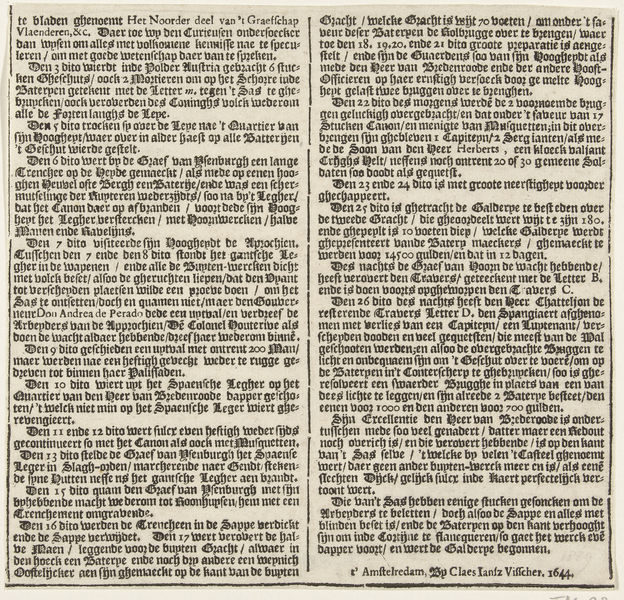
Titel: Tekstblad (tweede deel) bij de plattegrond van het belegerde Sas-van-Gent
Künstler: Claes Jansz. (II) Visscher
Standort: Amsterdam
Institution: Rijksmuseum
Schlagwörter: columns, old, print, woodcut, german, paper, letters, letter, newspaper, ink, engraving, book, dutch, calligraphy, script, page, text, words, date, vernacular, printed, engraved, class, author, folio, typeset, amsterdam, seventeenth century, te, dated, type, codex, writings, anciant, paragraphs, litera, 1644, andrea de perado, don andrea, eching, claes ianfz viffcher, viffcher, villcher